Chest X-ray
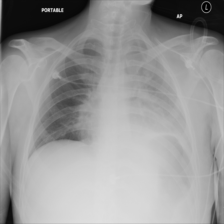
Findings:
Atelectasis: negative
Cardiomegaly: negative
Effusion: negative
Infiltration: negative
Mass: negative
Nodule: negative
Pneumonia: negative
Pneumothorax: negative
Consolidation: negative
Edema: negative
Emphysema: negative
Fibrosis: negative
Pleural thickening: negative
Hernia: negative